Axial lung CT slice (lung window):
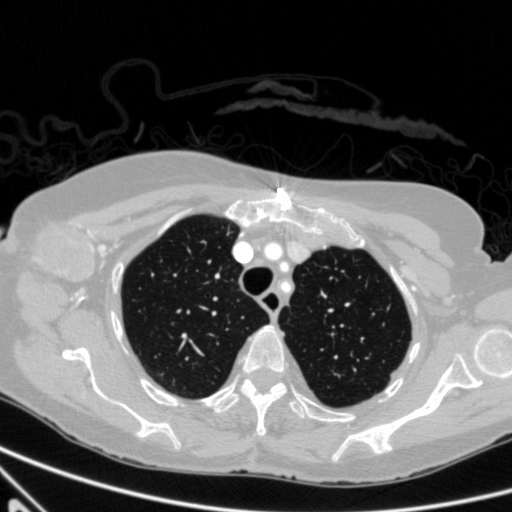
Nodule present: no